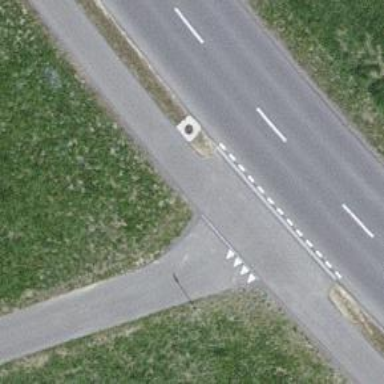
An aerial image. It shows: Road with "give way" sign.